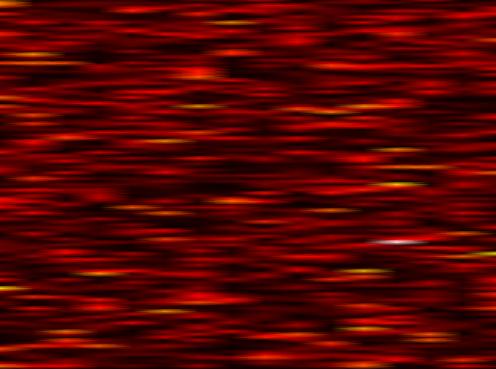
Label: UFMC